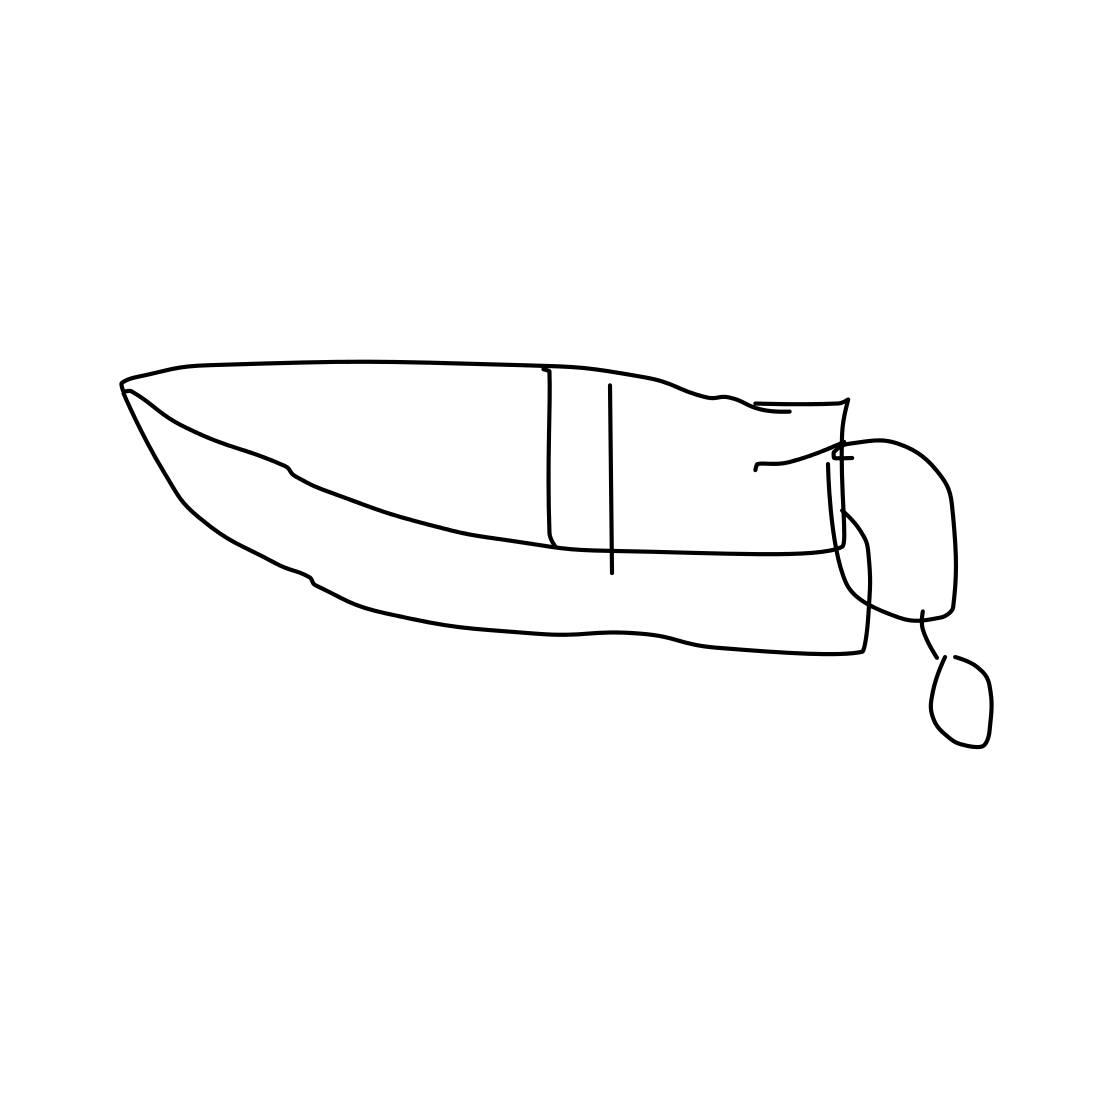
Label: speed-boat